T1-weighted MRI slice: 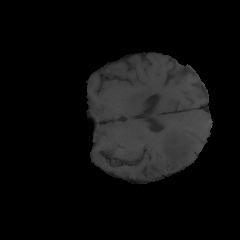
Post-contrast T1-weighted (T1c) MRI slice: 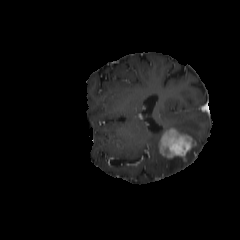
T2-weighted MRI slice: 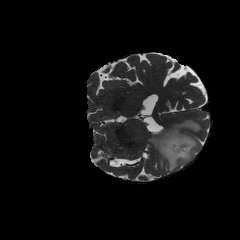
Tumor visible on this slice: yes